Aerial crown-view tile of a tropical tree (Barro Colorado Island, Panama), acquired 20250512:
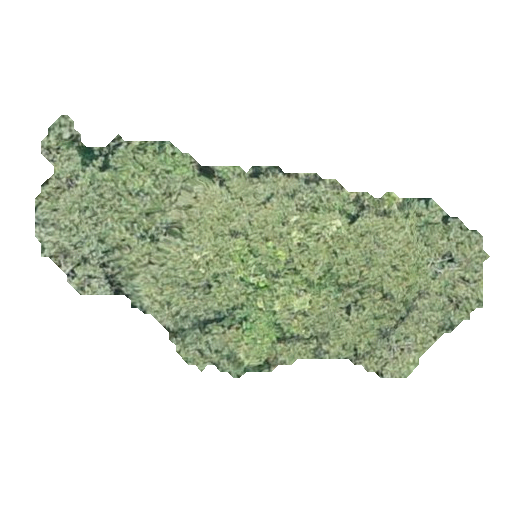
Species: Luehea seemannii
GBIF accepted scientific name: Luehea seemannii
Crown area: 108.428 m²